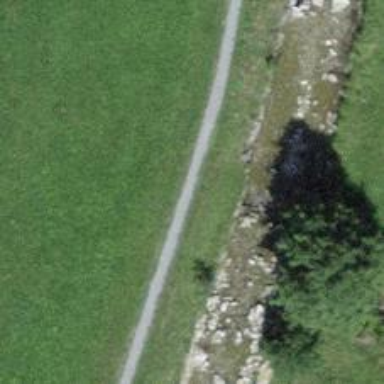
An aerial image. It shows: Compacted path road.